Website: lowes
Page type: stored-credit-cards
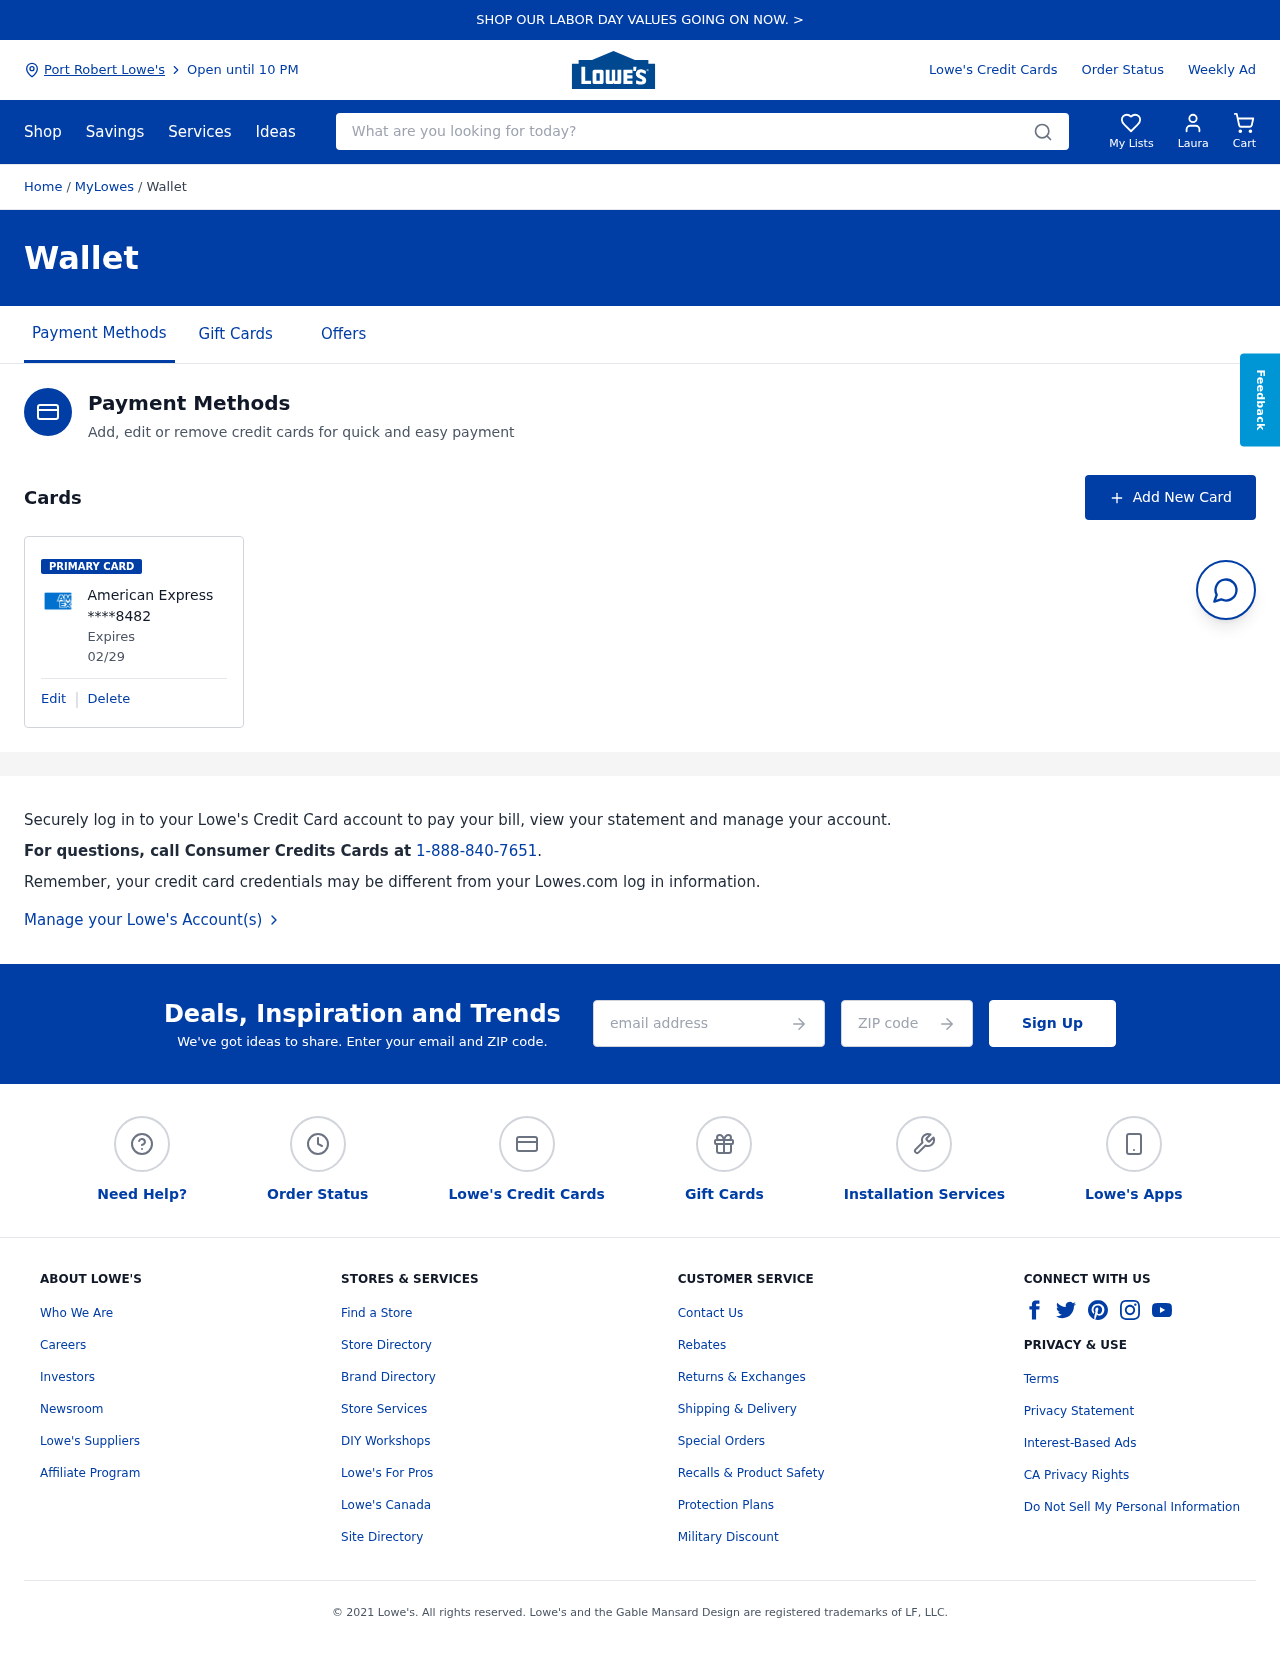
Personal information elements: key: PII_CARD_EXPIRY
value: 02/29
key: PII_CARD_LAST4
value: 8482
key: PII_CARD_TYPE
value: American Express
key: PII_CITY
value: Port Robert Lowe's
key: PII_EMAIL
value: laura.stewart@hotmail.com
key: PII_FIRSTNAME
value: Laura
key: PII_POSTCODE
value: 38601
Search elements: key: HEADER_SEARCH
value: What are you looking for today?